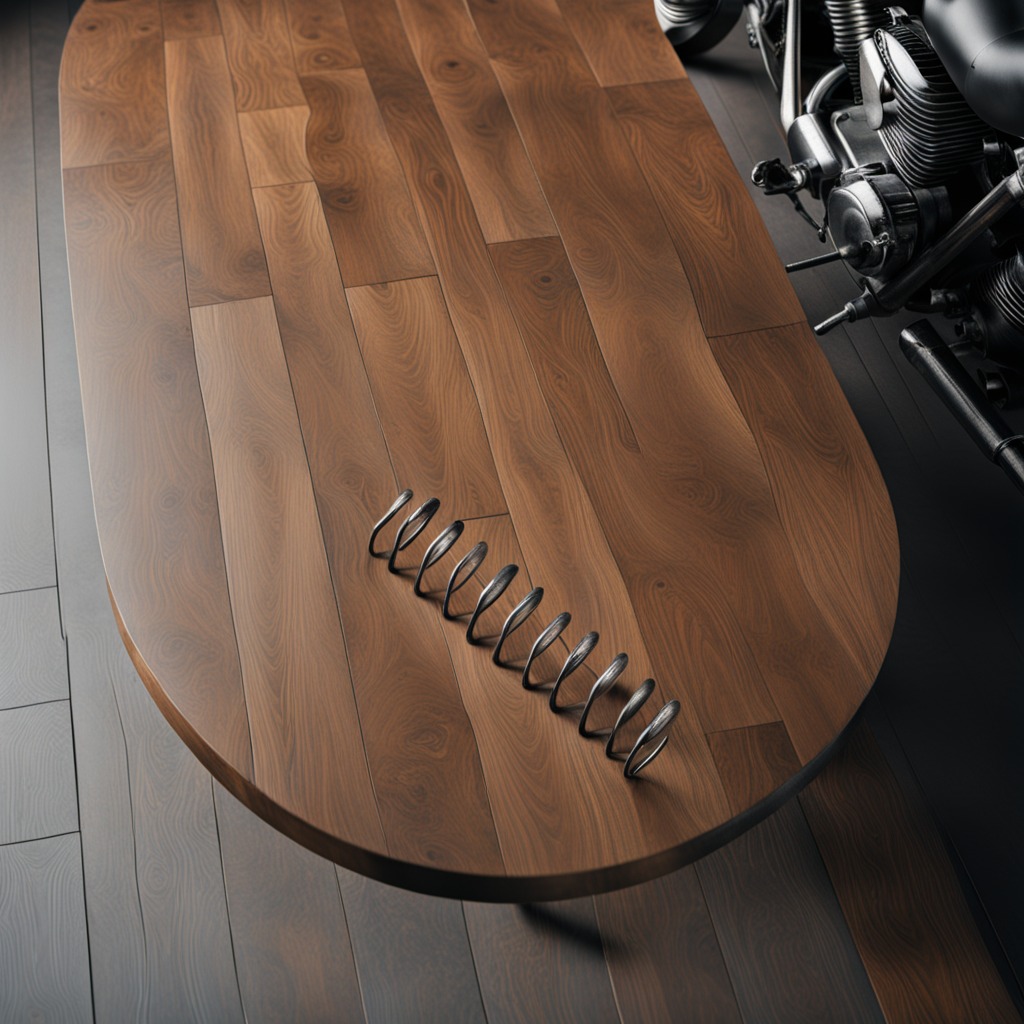
A coiled metal spring is lying on the wooden table.